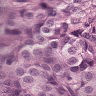
Metastatic tissue present: yes